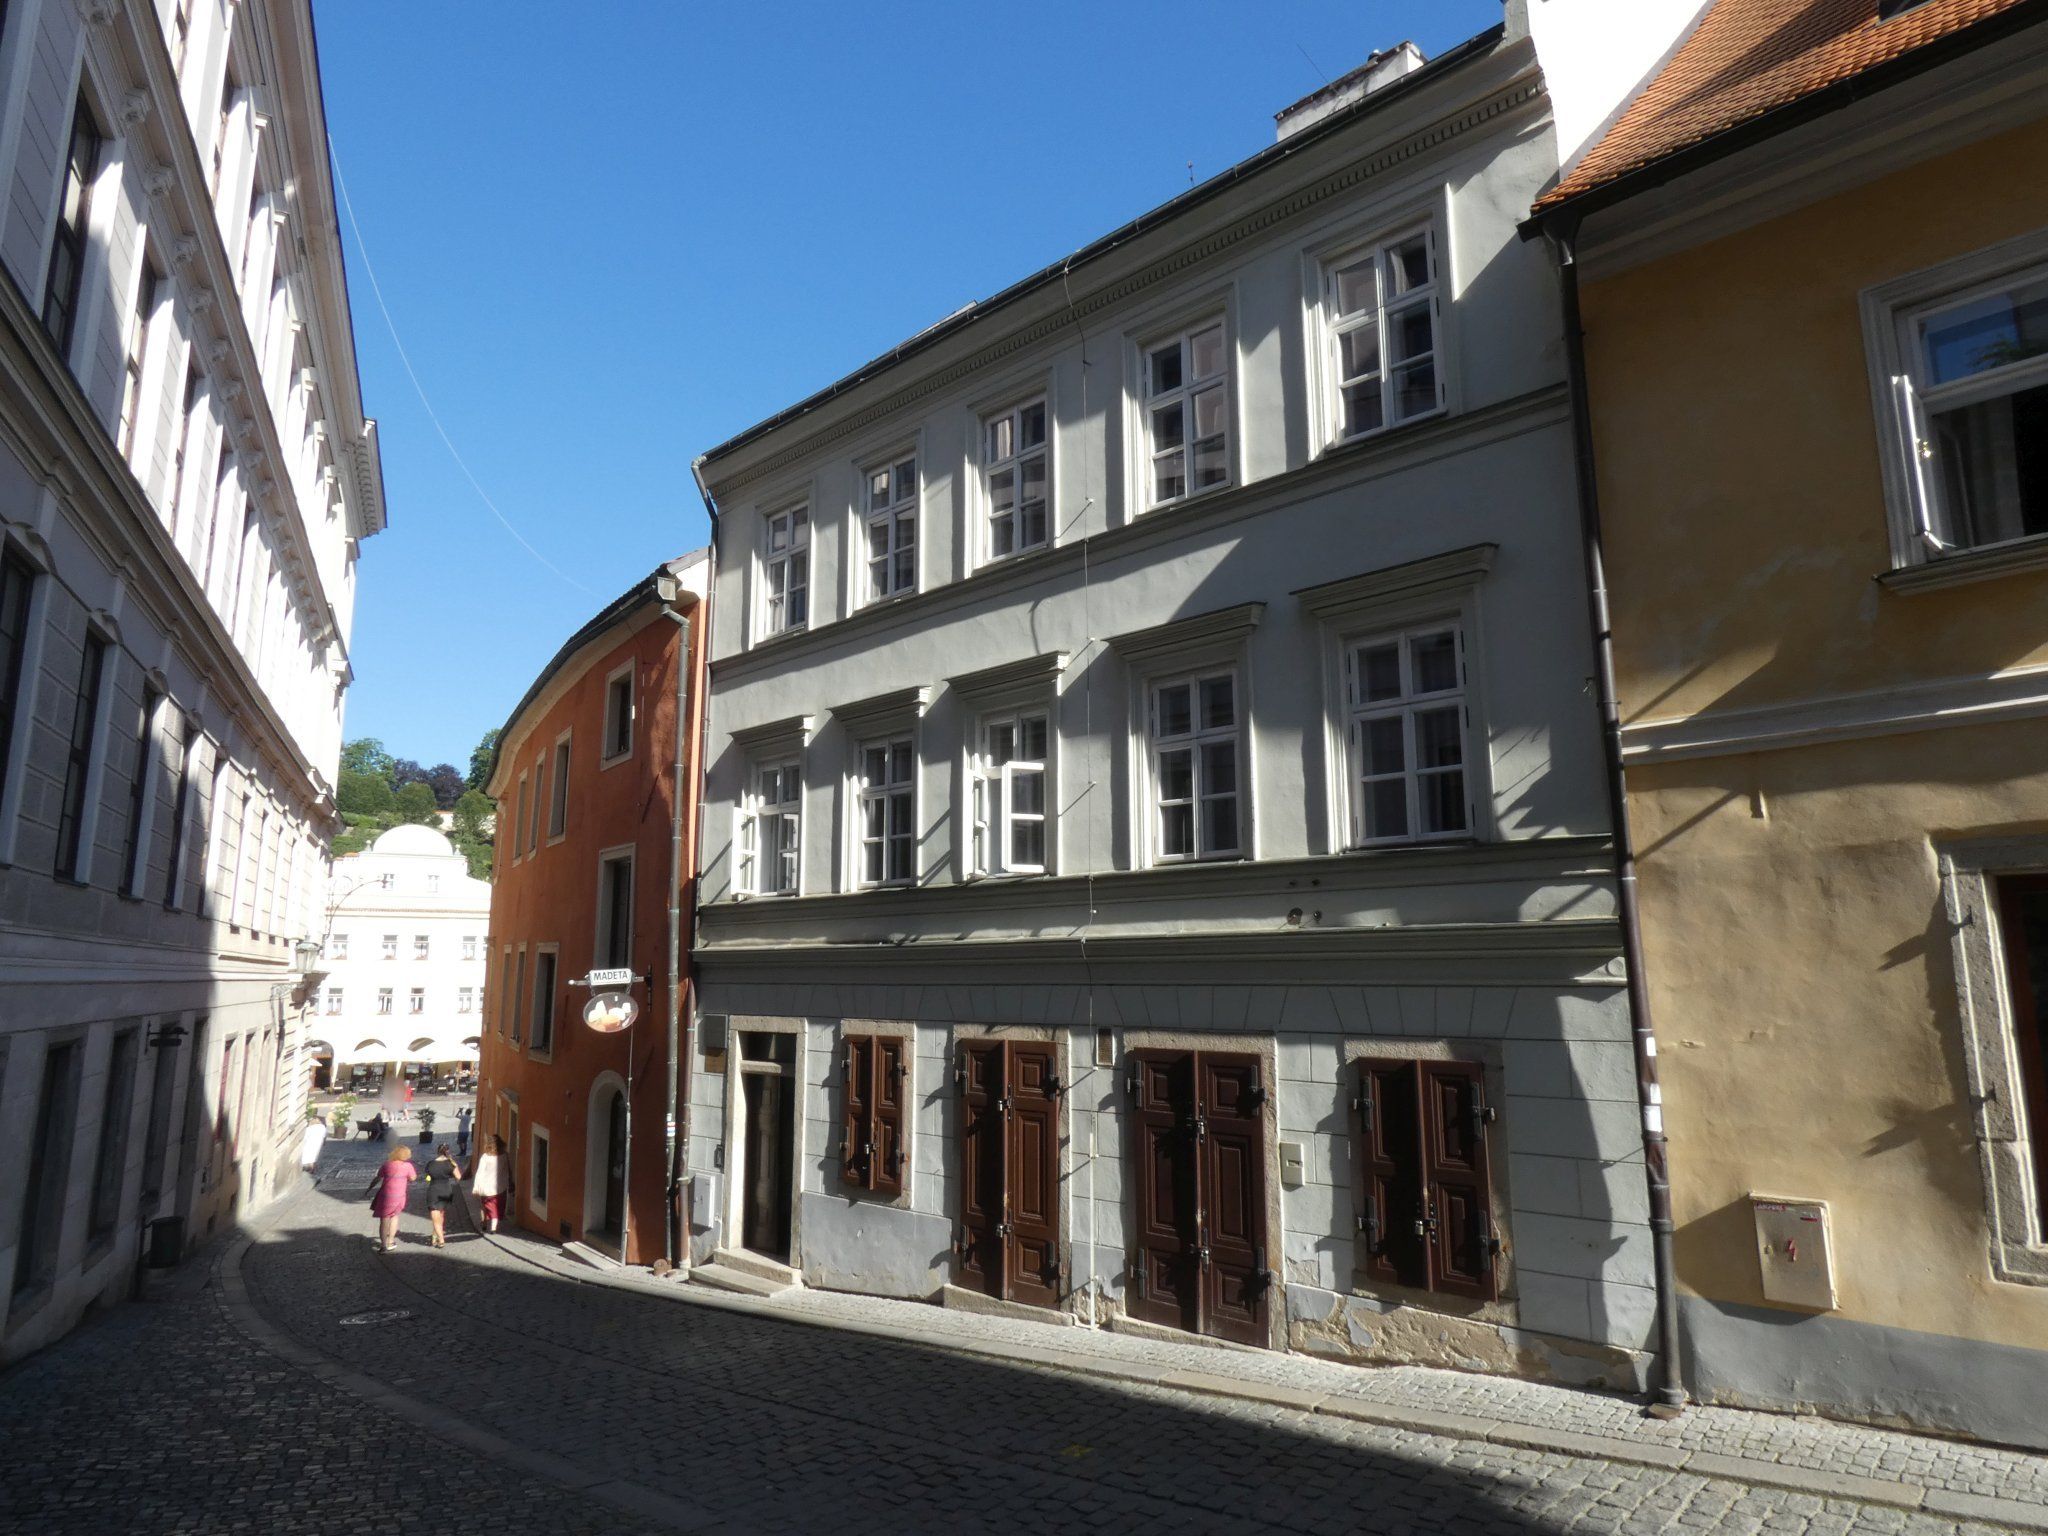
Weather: snowy
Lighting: day
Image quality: good
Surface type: walking surface
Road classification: steps, pedestrian
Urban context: semi-dense urban cluster
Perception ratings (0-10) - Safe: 6.43, Lively: 6.46, Beautiful: 3.92, Boring: 8.1, Depressing: 5.04, Wealthy: 6.8